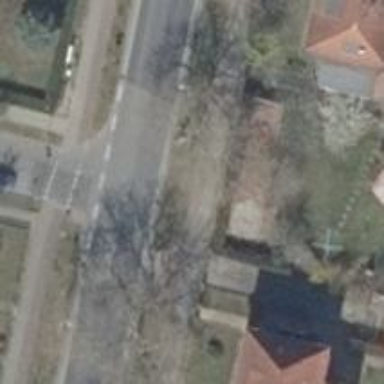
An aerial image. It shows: Secondary road with asphalt surface. There are separate sidewalks on both sides.